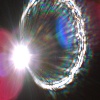
Label: sunburn